Interaction volume radius: 5 \u00c5
Interaction volume height: 25 \u00c5
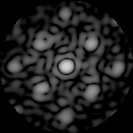
Disorder parameter: 0.3994